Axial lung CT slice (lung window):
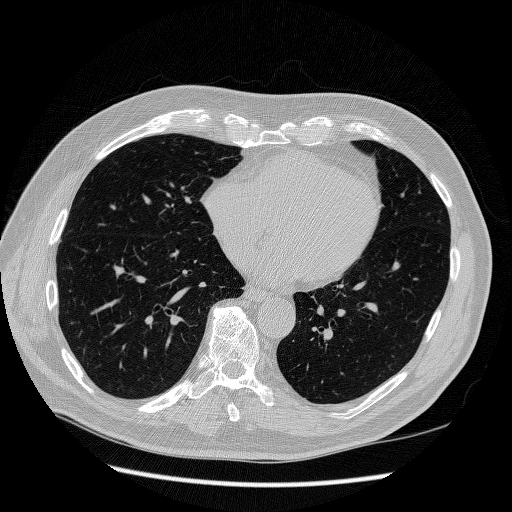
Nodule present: no